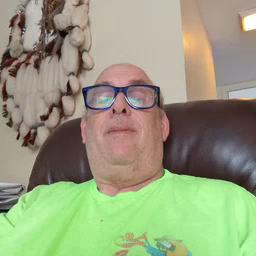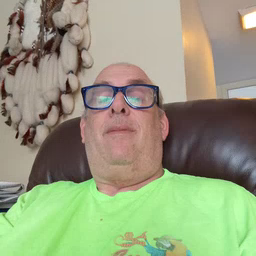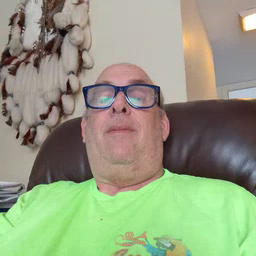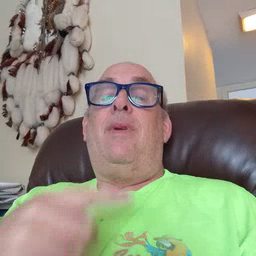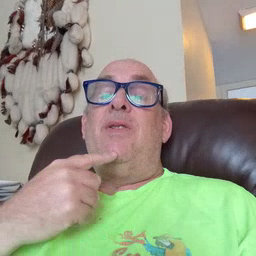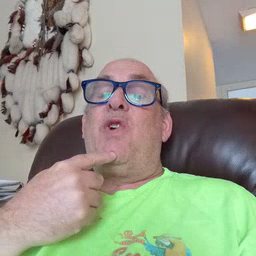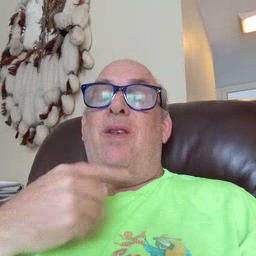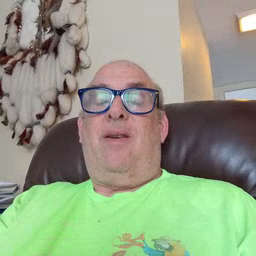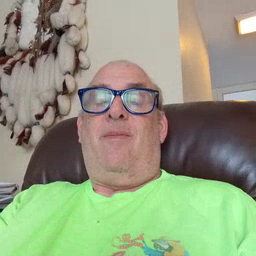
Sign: chin